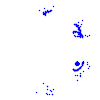
Particle: electron